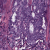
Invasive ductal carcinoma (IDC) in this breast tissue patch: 1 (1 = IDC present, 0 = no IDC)